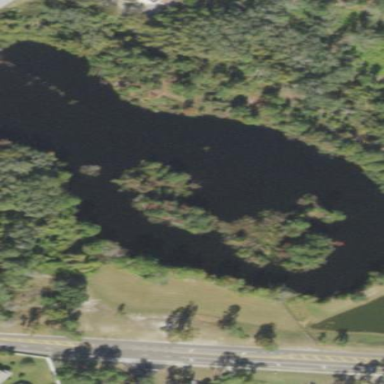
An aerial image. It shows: Pond with natural water.